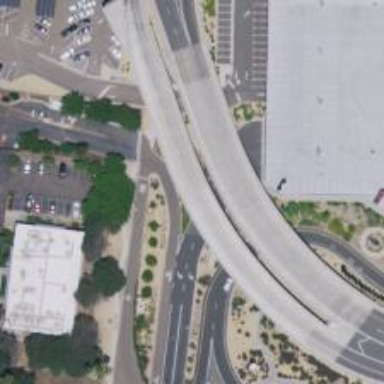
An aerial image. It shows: Asphalt road bridge over secondary link road.